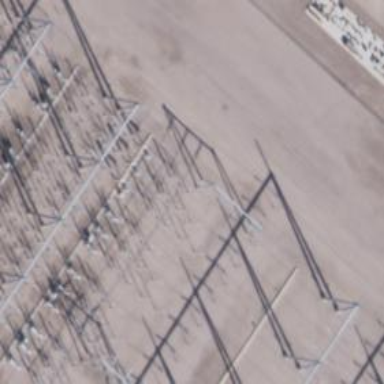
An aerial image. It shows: Switch used for power control.